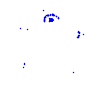
Particle: proton